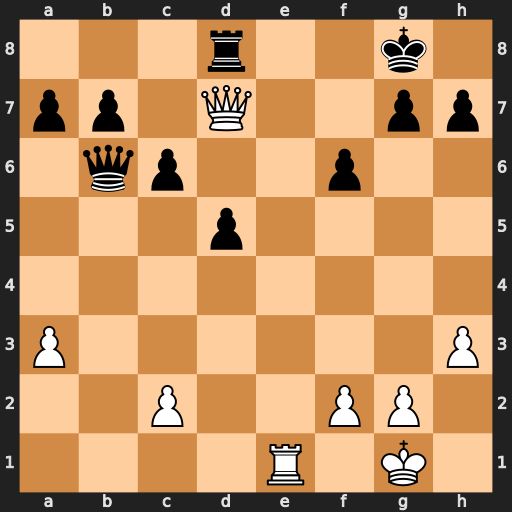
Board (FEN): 3r2k1/pp1Q2pp/1qp2p2/3p4/8/P6P/2P2PP1/4R1K1
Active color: w
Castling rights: -
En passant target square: -
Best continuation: Re8+ Rxe8 Qxe8#